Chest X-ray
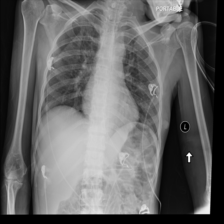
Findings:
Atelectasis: negative
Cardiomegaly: negative
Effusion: negative
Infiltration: negative
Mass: negative
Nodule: positive
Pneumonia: negative
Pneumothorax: negative
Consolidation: negative
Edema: negative
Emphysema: negative
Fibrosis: negative
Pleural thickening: negative
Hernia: negative